Question: What is the color of the ball at (2, 2, 2)? The answer is the name of the color, with the first letter capitalized. You can choose an answer from Red, Green, Orange, Cyan, Purple, Blue and Yellow.
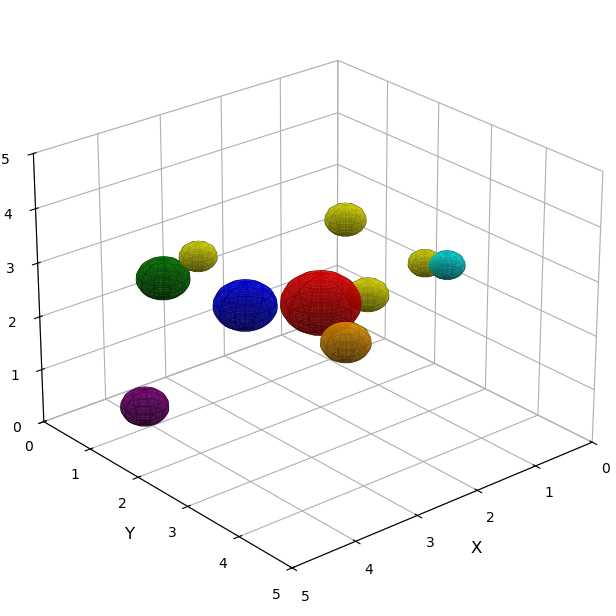
Answer: Red